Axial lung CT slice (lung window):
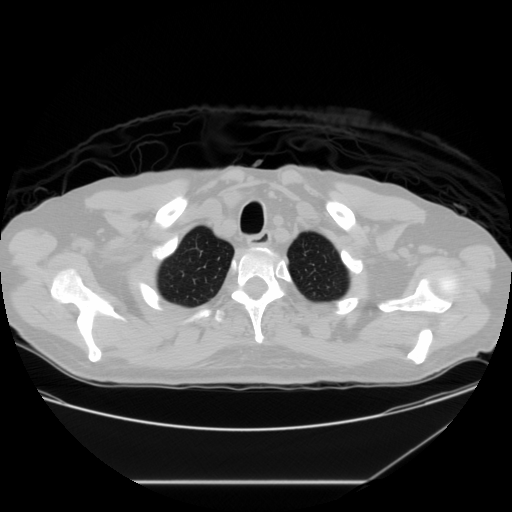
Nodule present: no